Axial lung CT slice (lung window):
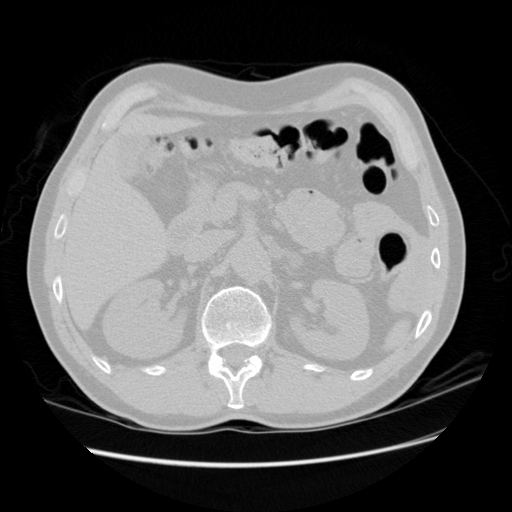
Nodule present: no